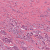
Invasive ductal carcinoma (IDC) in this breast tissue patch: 1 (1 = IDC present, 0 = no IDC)